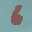
Label: 6